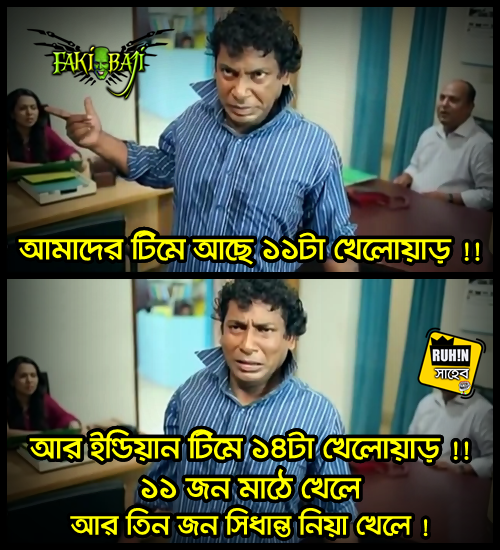
Caption: আমাদের টিমে আছে ১১টা খেলোয়াড় !!  আর ইন্ডিয়ান টিমে ১৪ টা খেলোয়াড়!!  ১১ জন মাঠে খেলে আর ৩ জন সিদ্ধান্ত নিয়ে খেলে!
Label: non-hate